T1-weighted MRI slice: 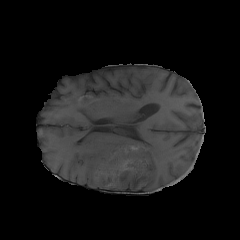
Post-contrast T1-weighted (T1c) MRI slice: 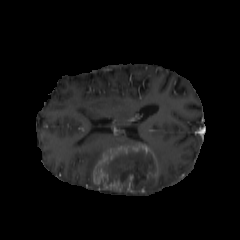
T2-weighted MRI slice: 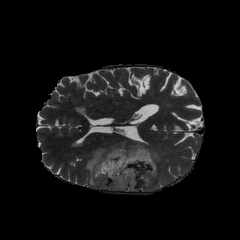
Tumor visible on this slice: yes